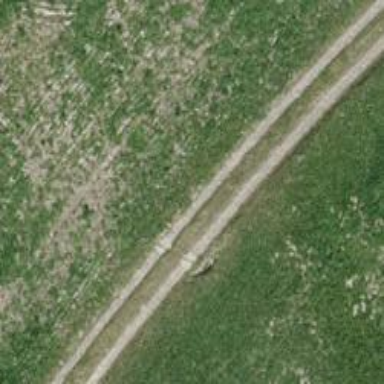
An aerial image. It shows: Track with grade 3 surface.